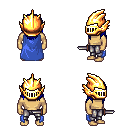
a pixel art fantasy rpg character, male body template, human, tanned skin, blue cape, metal pants, blue long hairstyle, gold helm, dagger, four views (front, back, left, right), 2x2 character sprite sheet, small pixel art, hard edges, no anti-aliasing